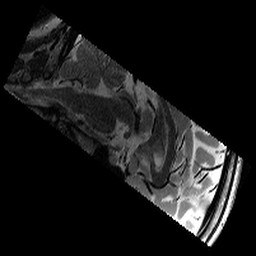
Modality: T2w
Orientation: sagittal
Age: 10
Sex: female
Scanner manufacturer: siemens
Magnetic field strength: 3 T
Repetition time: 9.23 s
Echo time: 0.067 s